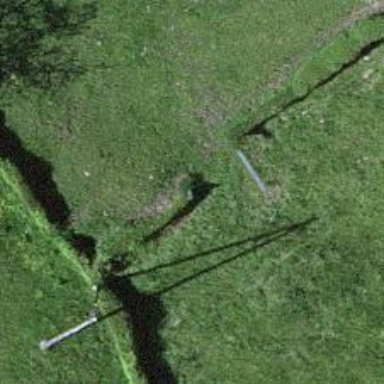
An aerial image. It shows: Hedge acting as barrier.